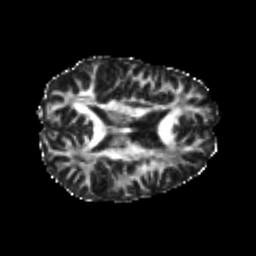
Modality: FA
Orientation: axial
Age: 25
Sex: female
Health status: healthy
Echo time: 0.074 s